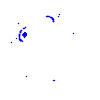
Particle: kaon